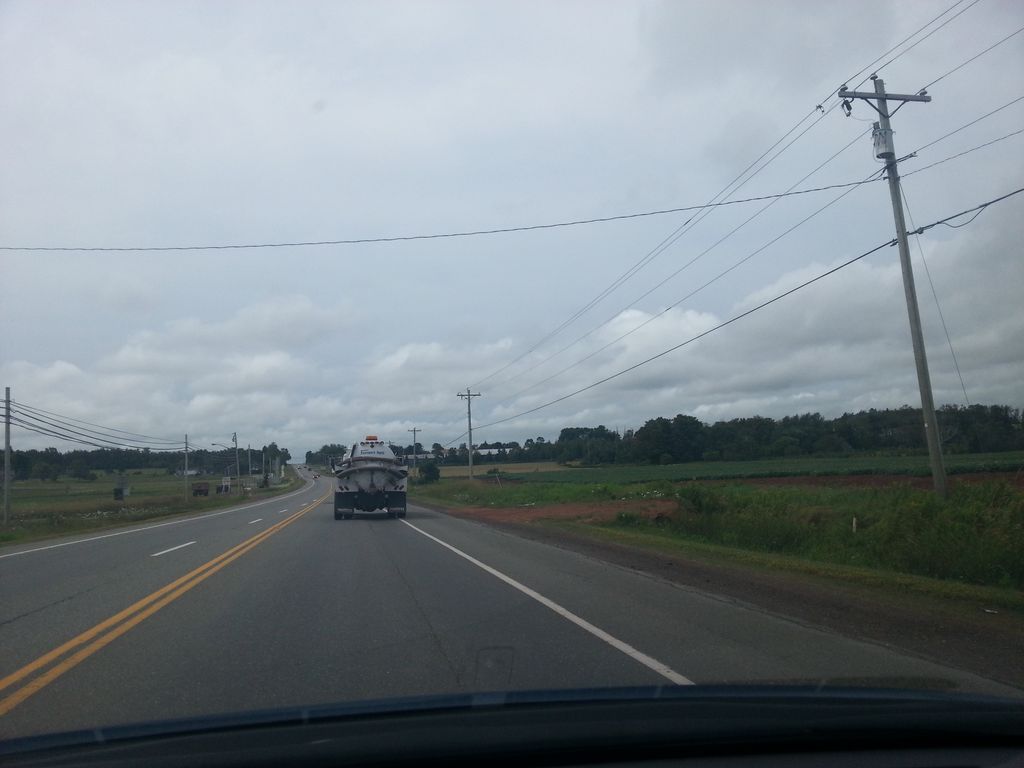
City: charlottetown